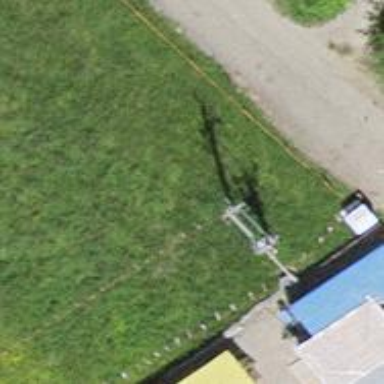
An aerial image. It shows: Power pole.